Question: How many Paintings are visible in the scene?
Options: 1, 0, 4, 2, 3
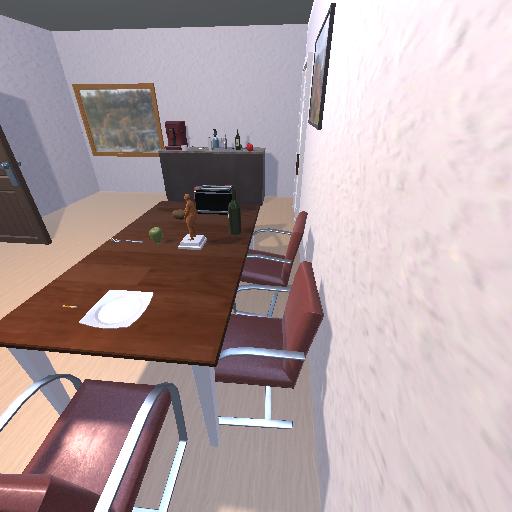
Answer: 1